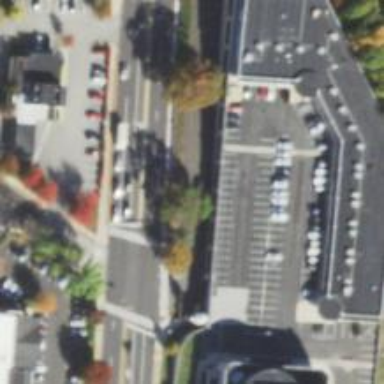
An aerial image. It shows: Multi-storey parking building.